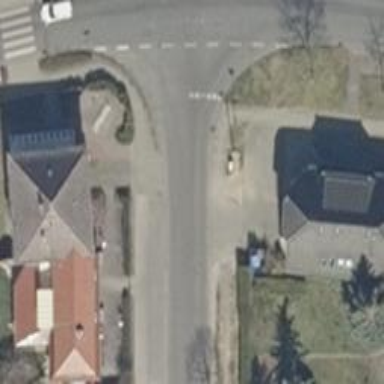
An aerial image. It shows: Road with "give way" sign.